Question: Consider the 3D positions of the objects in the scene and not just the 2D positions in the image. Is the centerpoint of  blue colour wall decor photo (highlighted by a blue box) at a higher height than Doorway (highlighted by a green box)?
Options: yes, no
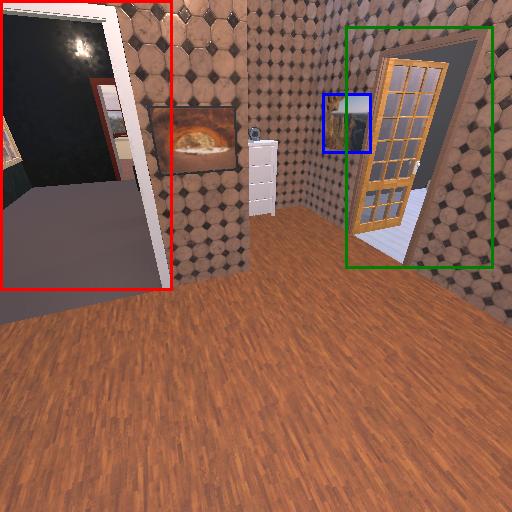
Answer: yes